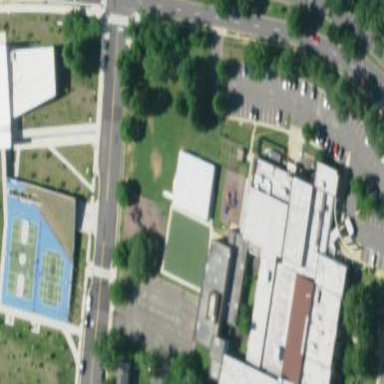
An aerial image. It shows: School.